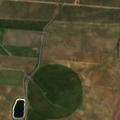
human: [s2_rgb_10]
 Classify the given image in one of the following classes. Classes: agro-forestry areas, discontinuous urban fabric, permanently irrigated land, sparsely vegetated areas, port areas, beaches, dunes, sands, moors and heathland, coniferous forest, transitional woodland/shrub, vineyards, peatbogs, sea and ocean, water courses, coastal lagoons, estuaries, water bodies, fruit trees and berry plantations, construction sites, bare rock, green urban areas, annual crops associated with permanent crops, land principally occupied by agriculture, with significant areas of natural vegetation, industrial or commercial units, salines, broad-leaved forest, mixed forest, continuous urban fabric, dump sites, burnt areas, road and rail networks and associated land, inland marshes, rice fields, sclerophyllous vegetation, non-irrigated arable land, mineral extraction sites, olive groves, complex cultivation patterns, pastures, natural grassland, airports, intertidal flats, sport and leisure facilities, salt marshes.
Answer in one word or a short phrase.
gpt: non-irrigated arable land, permanently irrigated land, olive groves